Question: I'm trying to implement bucket sort in Java in order to sort an array of integers. I'm am trying to use Linked Lists as my buckets but am having some trouble understanding how to do so. Could anyone provide an implementation?
I've been provided this algorithm, but it doesn't make much sense to me:

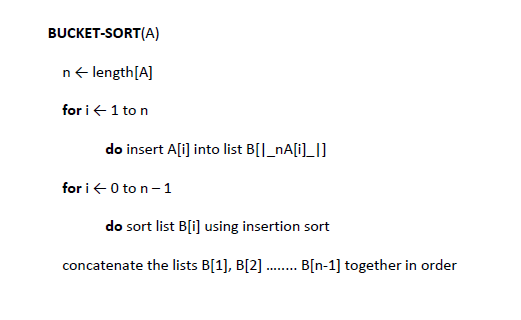
Answer: Since you have no code to analyze, I will give a written out answer. Create a Bucket class which will contain of range between two numbers (0-9, 10-19, etc.), a insert method (which inserts in order), and contain an empty array. Then create a List of Buckets as so:

Loop through input list and insert each number into the appropriate Bucket inside the Bucket List. As you insert values, it will sort for you. Finally, get all Bucket's arrays and lump then together for the output list.
Here is a step by step process off of <URL>:
1. Set up an array of initially empty "buckets".
2. Scatter: Go over the original array, putting each object in its bucket.
3. Sort each non-empty bucket.
4. Gather: Visit the buckets in order and put all elements back into the original array.
This is the algorithm you were provided:

This simple translates to:
1. A is the input array which you must sort
2. n is the length of the input array A
3. You must insert all elements of input array A into your list of Buckets B
4. Now order each Bucket in the Bucket's list B.
5. Create a new list/array to return which will be all ordered Bucket's lists.
: Step 4 can actually happen as you do step 3 based on your implementation.
This algorithm does not dive into the intricate details which you'll have to code. It is just a simple guide to help you get started.